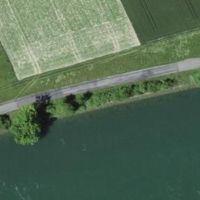
EUNIS habitat code: 15
Species observed at this site:
Cornus sanguinea